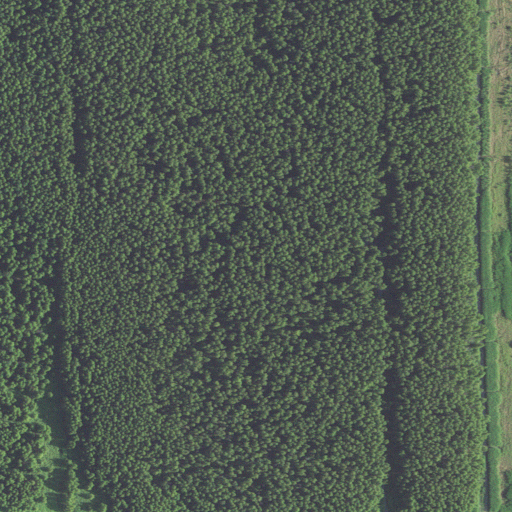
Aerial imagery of plain(s) in Arkansas named Snow Lakebed containing cultivated crops and herbaceous wetlands